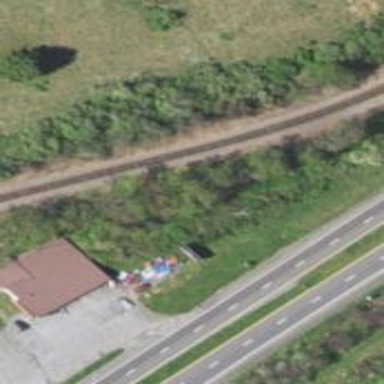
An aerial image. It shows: Railway track.